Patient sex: M
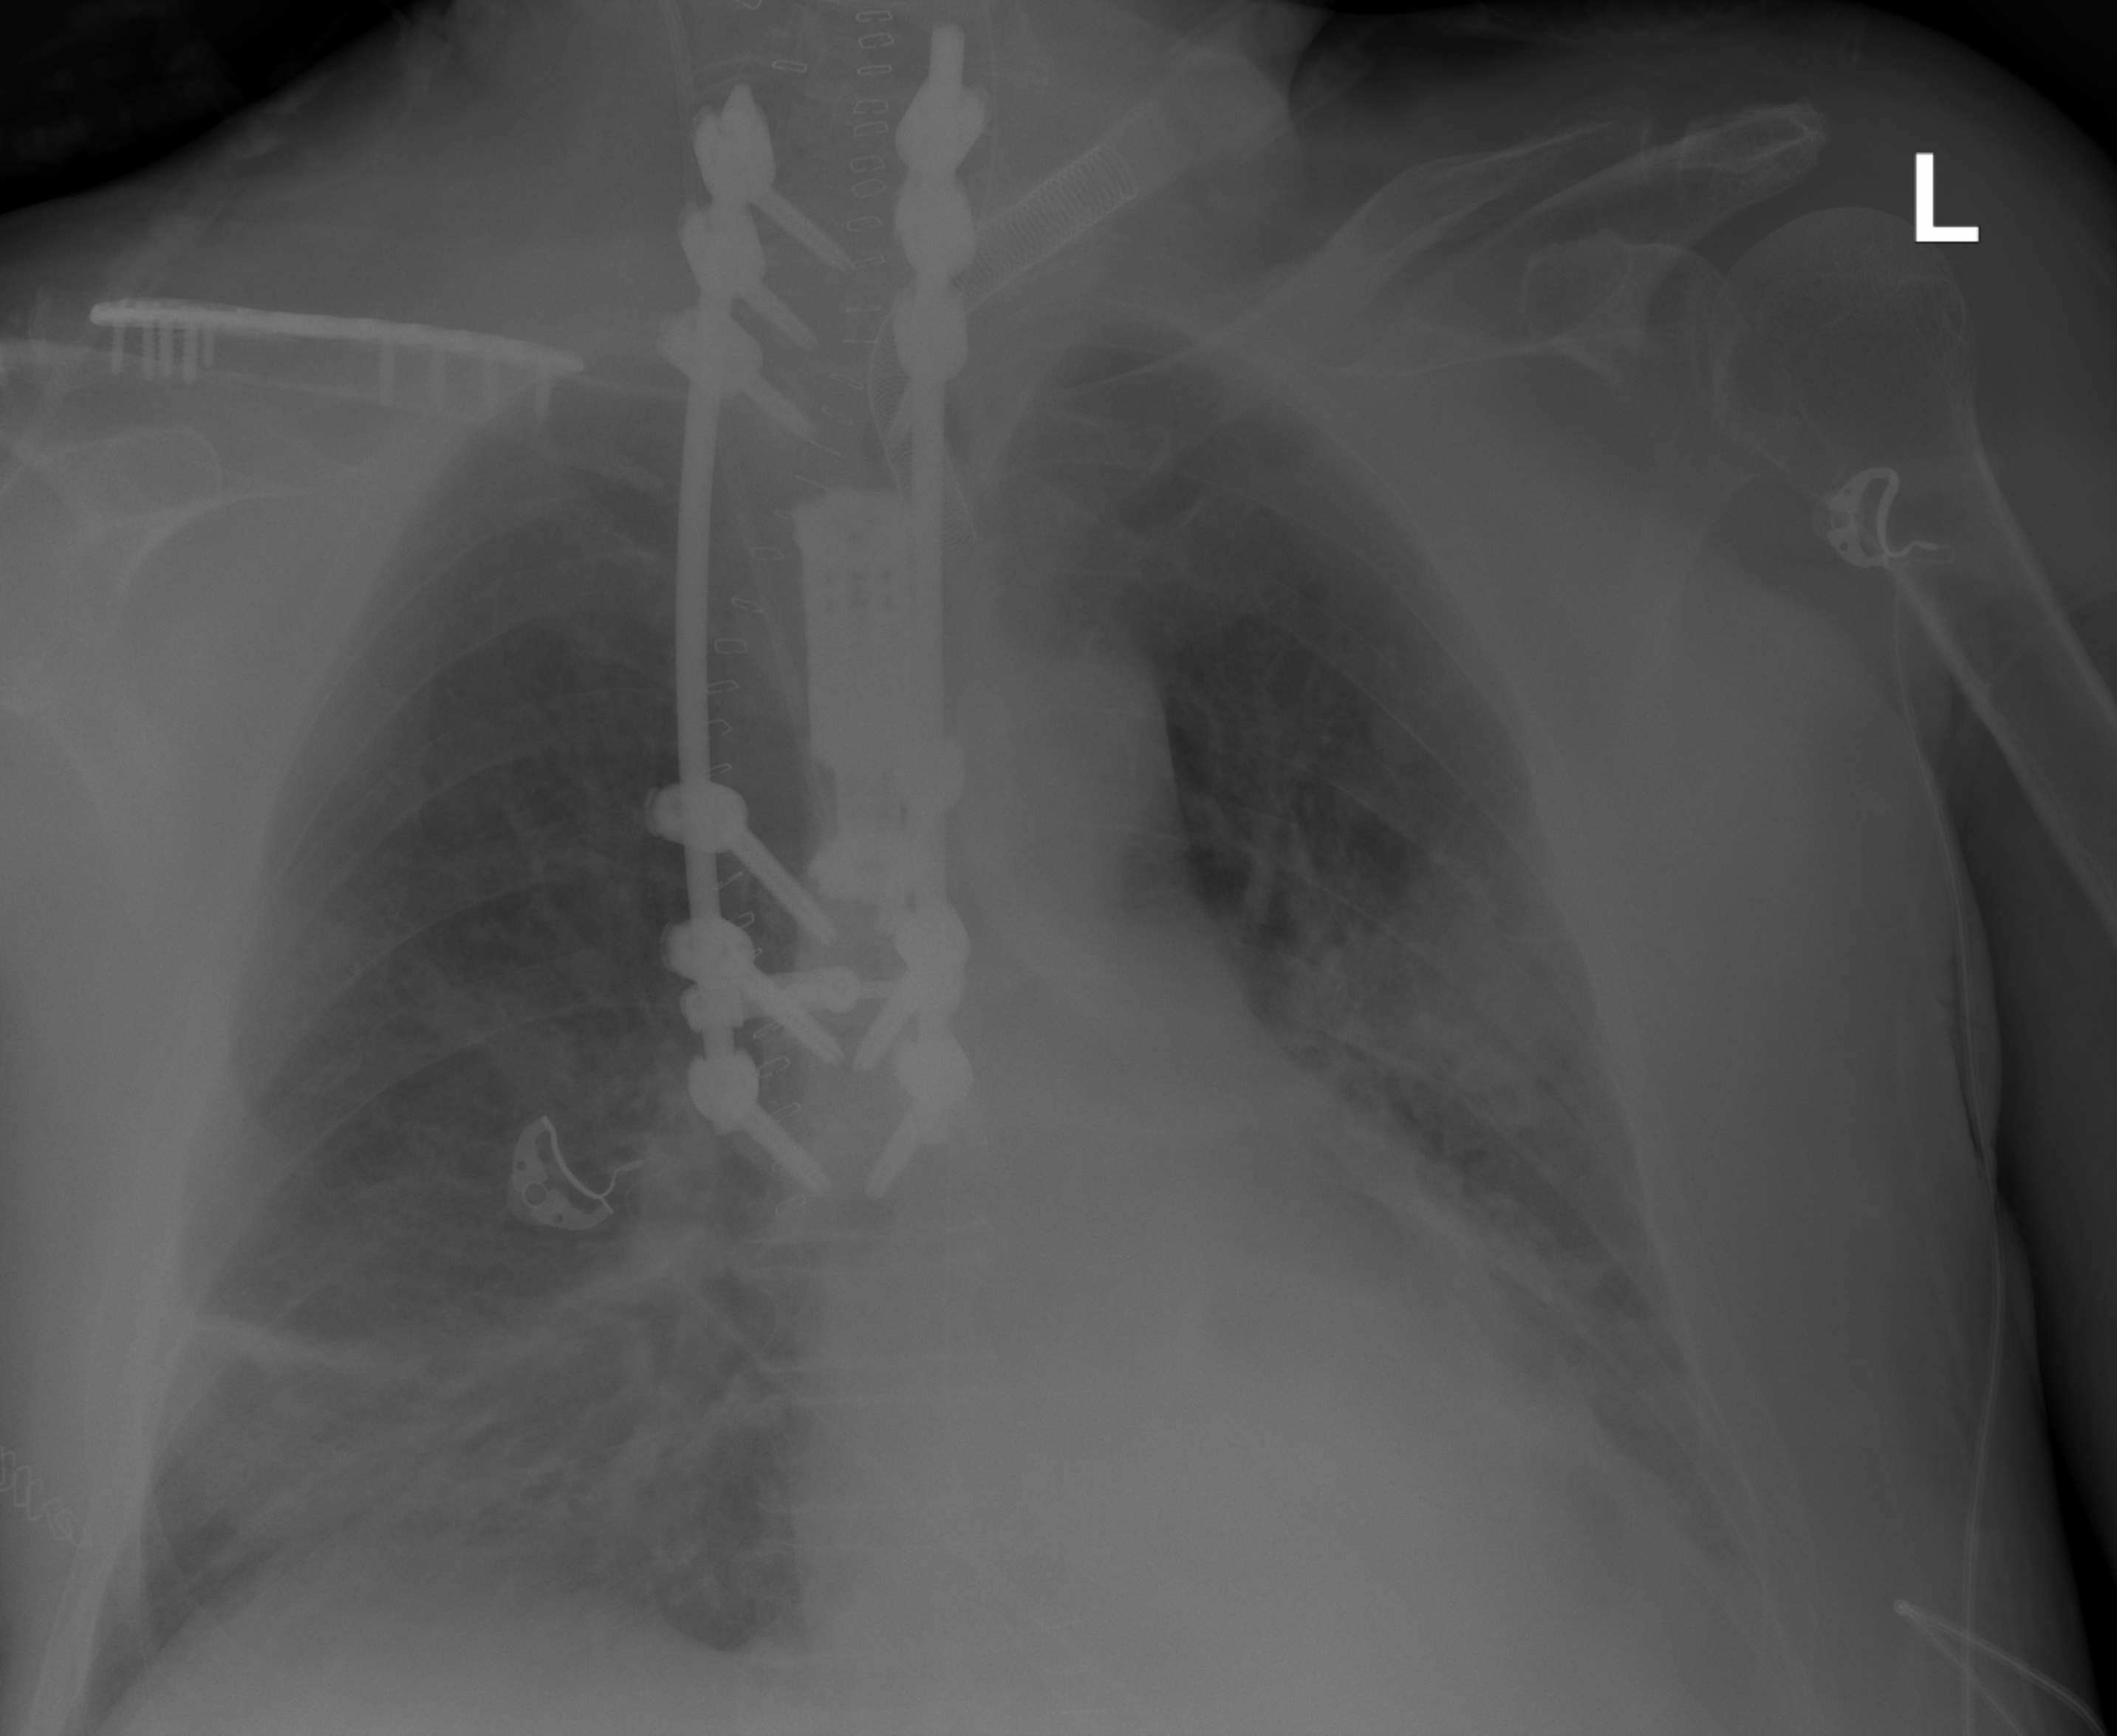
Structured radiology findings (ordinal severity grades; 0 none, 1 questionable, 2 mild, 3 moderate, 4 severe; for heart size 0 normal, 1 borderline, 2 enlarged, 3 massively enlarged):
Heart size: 0
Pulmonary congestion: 2
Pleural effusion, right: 0
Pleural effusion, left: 2
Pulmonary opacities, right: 2
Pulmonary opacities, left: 2
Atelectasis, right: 2
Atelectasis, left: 2